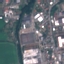
Land use / land cover: Industrial